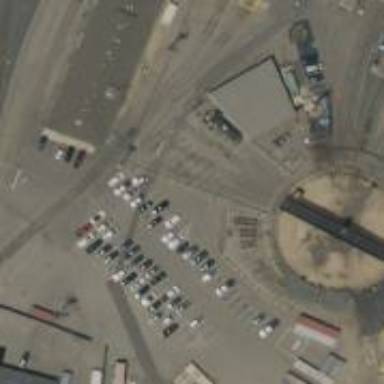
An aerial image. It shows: Railway yard used for servicing trains.